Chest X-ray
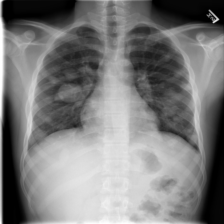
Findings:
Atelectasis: negative
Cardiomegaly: negative
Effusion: negative
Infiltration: negative
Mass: positive
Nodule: negative
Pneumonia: negative
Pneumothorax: negative
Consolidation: negative
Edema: negative
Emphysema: negative
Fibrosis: negative
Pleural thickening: negative
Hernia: negative